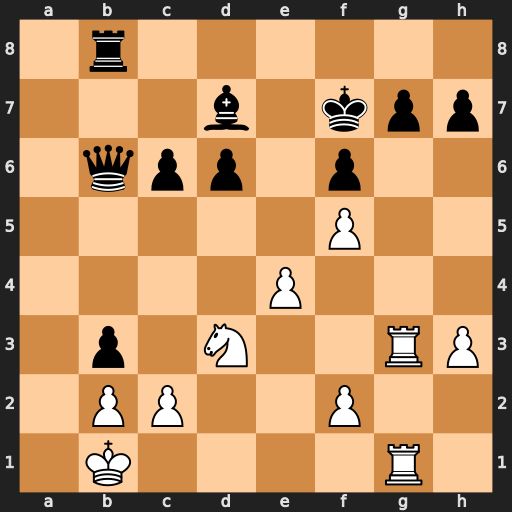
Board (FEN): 1r6/3b1kpp/1qpp1p2/5P2/4P3/1p1N2RP/1PP2P2/1K4R1
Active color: w
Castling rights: -
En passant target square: -
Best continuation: Rxg7+ Kf8 Rg8+ Ke7 R1g7#